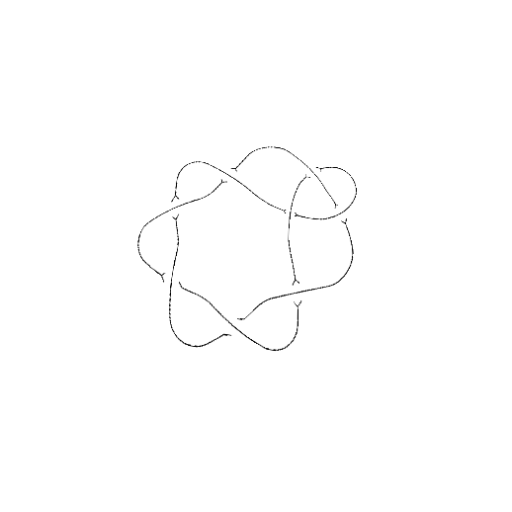
Crossing number: 8